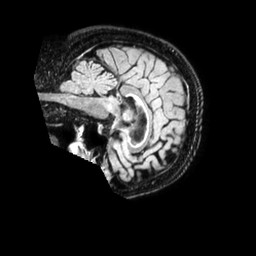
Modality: FLAIR
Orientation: sagittal
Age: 81
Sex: female
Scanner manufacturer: philips
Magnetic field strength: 1.5 T
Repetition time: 4.8 s
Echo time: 0.3351 s